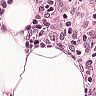
Metastatic tissue present: no